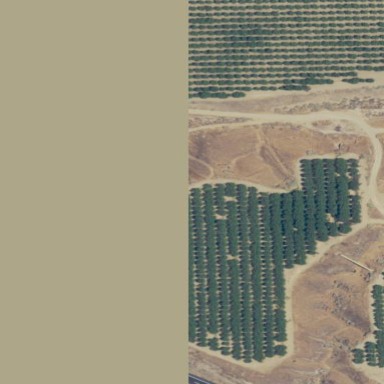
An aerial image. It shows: Orchard.